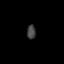
Tissue: lung
Cell type: Endothelial cells
Senescence score: 0.6118
Nuclear area (px): 119
Mean DAPI intensity: 66.807